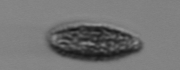
Label: Pseudochattonella_farcimen